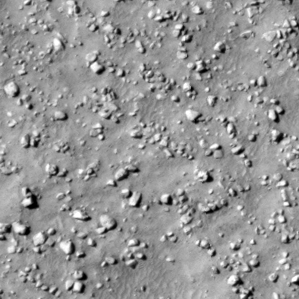
Label: non_frost